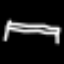
Label: bed